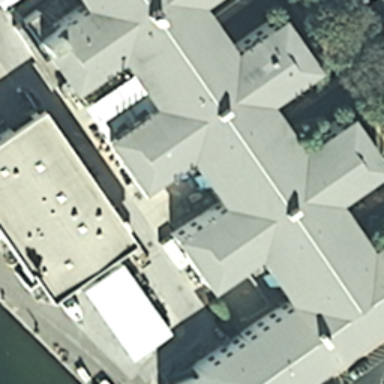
There are some buildings arranged neatly .